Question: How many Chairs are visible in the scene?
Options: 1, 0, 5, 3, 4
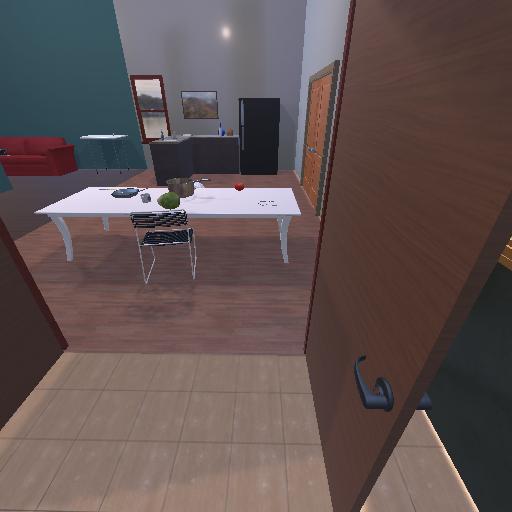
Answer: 1